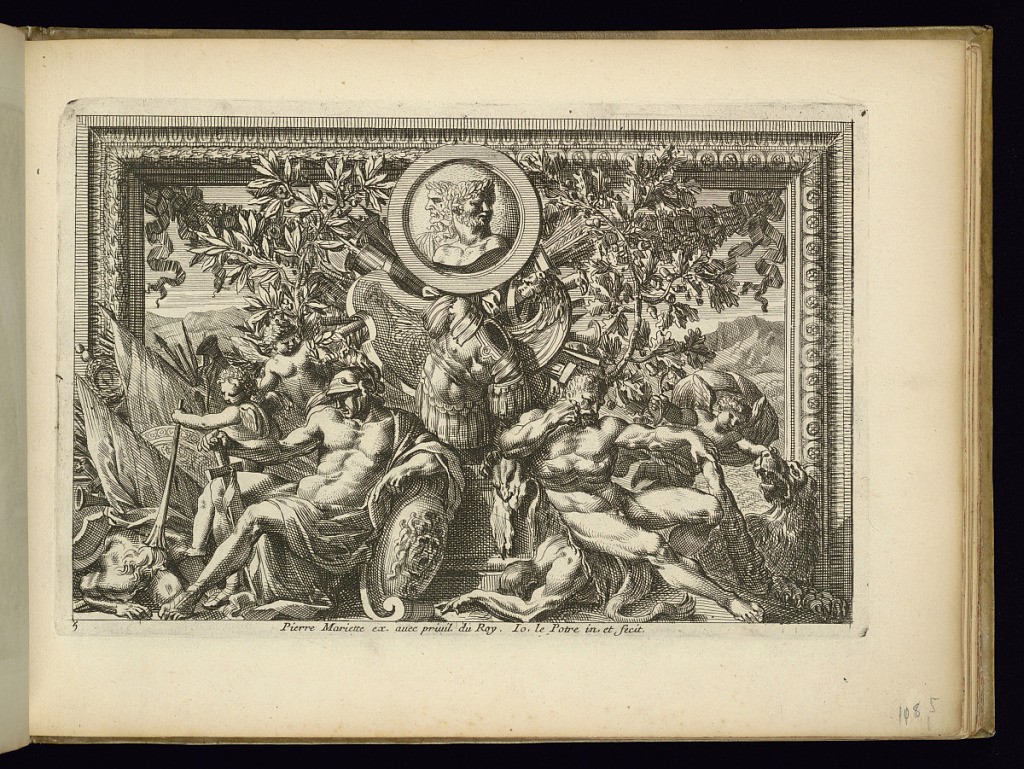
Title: Trophy Design
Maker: Jean Le Pautre, French, 1618–1682
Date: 1657–82
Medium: Etching on laid paper
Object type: Print
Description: Ornamental trophy of arms with armor shields horns, quiver of arrows in the center with two male portraits in a central medallion surrounded by foliate branches and a festoon of leaves and flowers. Below, two seated male figures, putti, a lion, and two male figures laying on the ground. The whole is framed. The plate is numbered, and the publisher's address is lettered below.